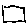
Label: square